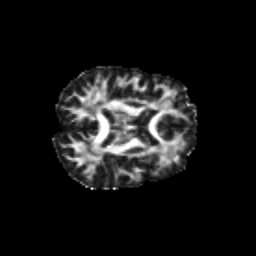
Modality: FA
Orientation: axial
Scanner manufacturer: siemens
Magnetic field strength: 3 T
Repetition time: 9.2 s
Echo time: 0.084 s